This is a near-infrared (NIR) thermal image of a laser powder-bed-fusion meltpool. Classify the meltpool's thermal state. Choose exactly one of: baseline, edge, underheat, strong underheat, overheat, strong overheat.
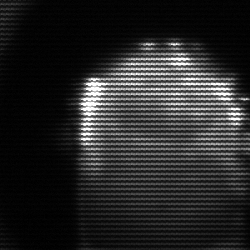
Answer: baseline